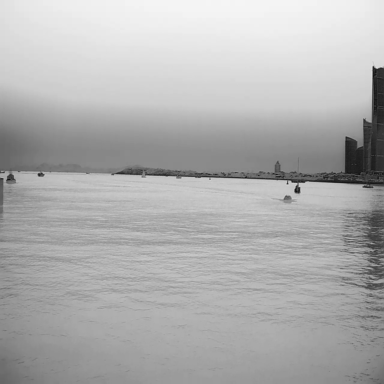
There are 14 objects shown in the infrared image, including five sailboats, seven canoes, and two container_ships.